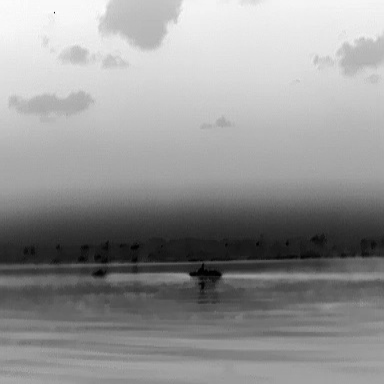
There are two canoes in the infrared image.